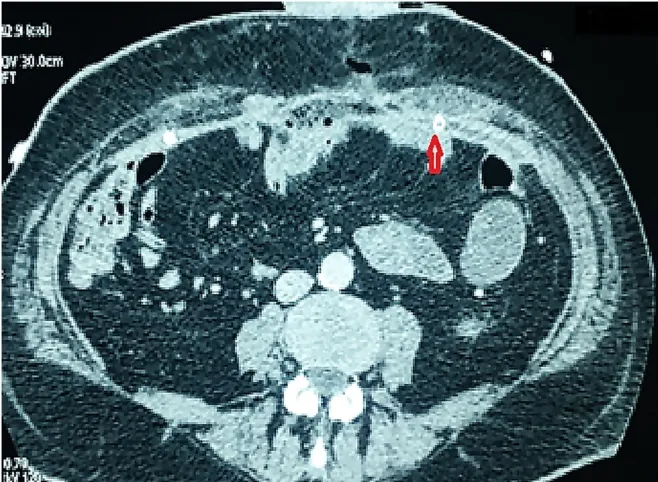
Absence of seroma, the drains are correctly positioned.
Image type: radiology (ct)